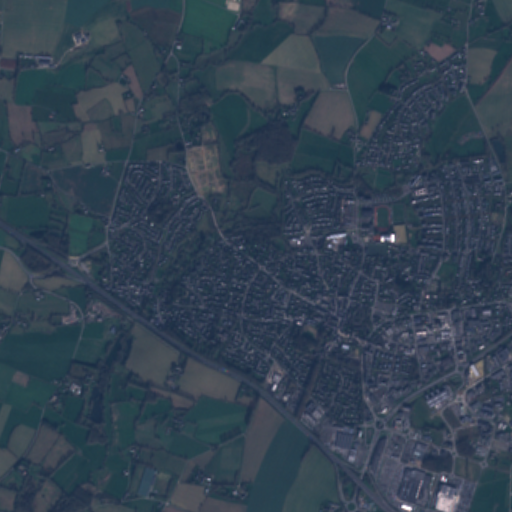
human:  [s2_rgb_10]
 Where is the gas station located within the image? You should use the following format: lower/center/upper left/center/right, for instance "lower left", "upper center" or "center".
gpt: The gas station is located in the lower right of the image.
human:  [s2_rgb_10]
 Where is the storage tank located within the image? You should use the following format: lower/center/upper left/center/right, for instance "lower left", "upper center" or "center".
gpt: The storage tank is located in the lower left of the image.
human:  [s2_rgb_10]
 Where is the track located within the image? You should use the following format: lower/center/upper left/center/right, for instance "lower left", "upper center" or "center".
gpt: The track is located in the center right of the image.
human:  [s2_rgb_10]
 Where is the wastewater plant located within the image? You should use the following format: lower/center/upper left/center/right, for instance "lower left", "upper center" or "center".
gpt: The wastewater plant is located in the lower left of the image.
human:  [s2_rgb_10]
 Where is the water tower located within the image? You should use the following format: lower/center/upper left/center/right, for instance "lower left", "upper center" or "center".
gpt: The water tower is located in the lower right of the image.
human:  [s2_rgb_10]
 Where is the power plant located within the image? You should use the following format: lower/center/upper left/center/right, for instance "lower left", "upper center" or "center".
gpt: There is no power plant in the image.